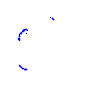
Particle: pion